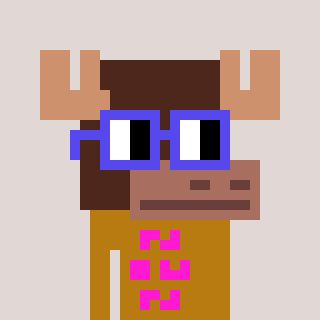
a pixel art character with square blue glasses, a moose-shaped head and a gold-colored body on a warm background